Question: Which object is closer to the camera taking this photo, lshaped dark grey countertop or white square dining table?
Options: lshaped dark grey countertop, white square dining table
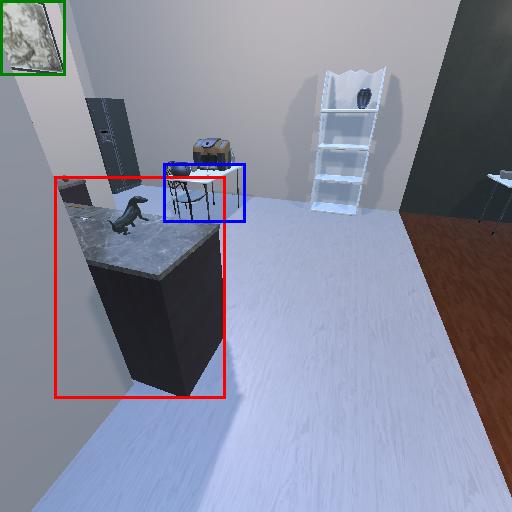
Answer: lshaped dark grey countertop